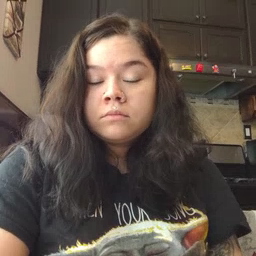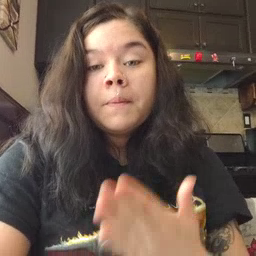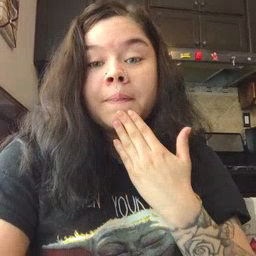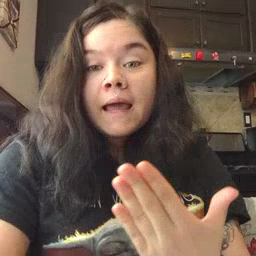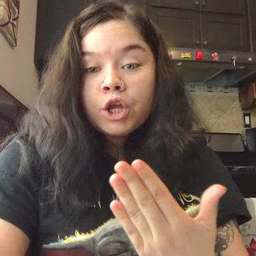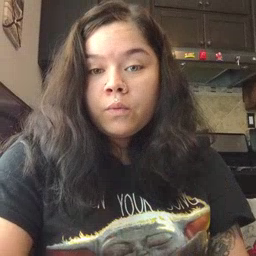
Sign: thankyou